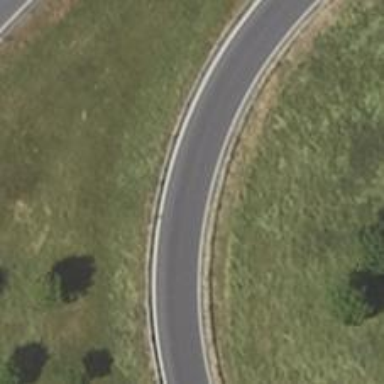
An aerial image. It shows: Asphalt motorway link.